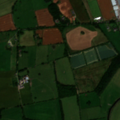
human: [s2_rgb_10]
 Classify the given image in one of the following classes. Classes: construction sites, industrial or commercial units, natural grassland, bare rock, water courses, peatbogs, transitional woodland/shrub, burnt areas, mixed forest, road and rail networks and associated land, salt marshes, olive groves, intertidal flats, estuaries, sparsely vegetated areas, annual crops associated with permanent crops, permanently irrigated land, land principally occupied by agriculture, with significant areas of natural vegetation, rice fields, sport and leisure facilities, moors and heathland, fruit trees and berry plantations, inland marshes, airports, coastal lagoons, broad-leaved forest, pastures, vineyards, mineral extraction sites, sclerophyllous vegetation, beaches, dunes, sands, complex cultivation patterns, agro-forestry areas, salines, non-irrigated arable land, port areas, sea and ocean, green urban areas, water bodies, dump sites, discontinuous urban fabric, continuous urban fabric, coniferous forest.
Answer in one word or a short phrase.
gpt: discontinuous urban fabric, non-irrigated arable land, pastures